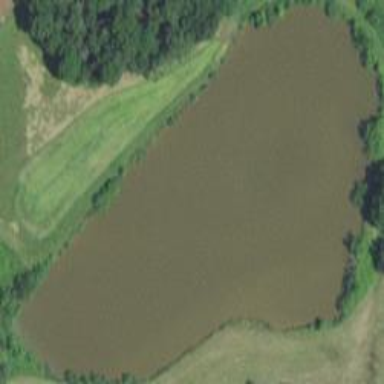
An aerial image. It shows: Serene pond surrounded by nature.